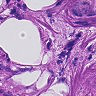
Metastatic tissue present: yes